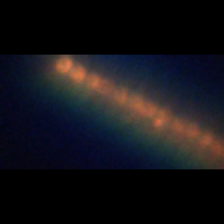
Taxon: Chaetoceros
Group: Diatoms